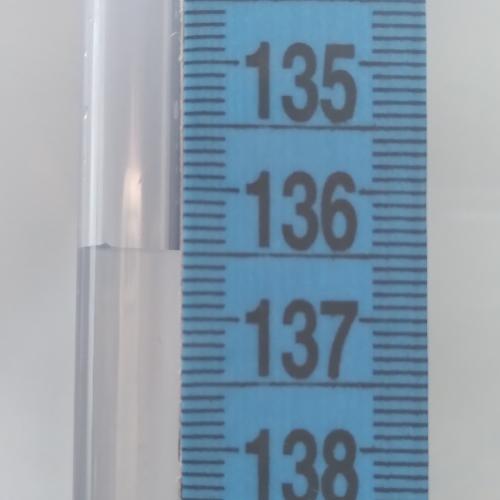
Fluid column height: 136.5 cm